Field crop: maize
Growth stage: 2
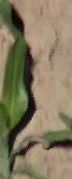
Species: maize